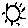
Label: sun